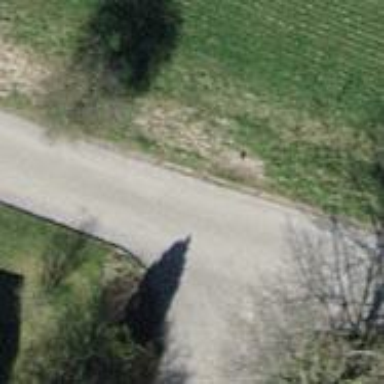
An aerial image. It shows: Asphalt track with grade1 tracktype.